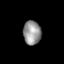
Tissue: skin
Cell type: Fibroblasts
Senescence score: 0.7435
Nuclear area (px): 416
Mean DAPI intensity: 149.498